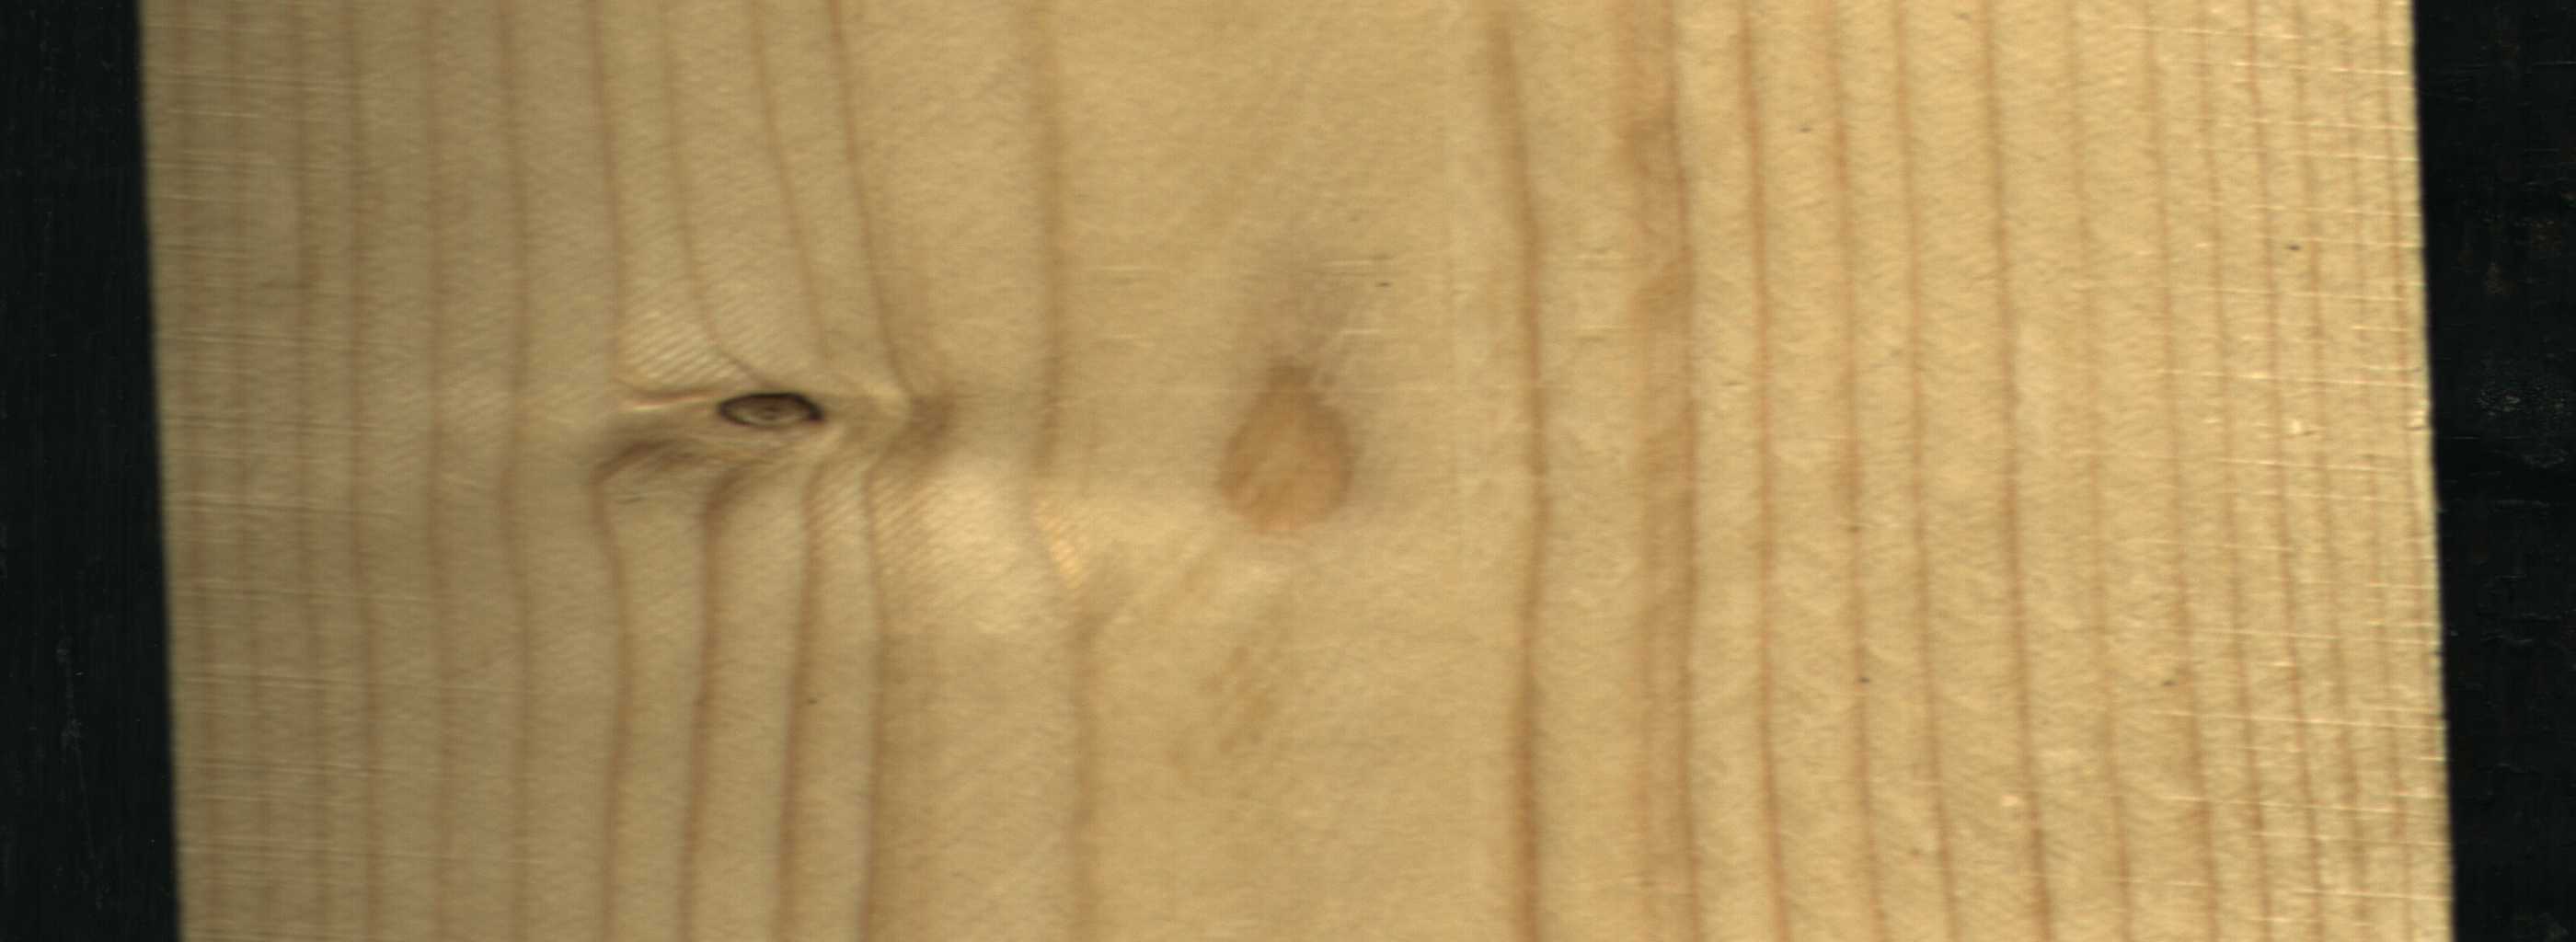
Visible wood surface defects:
Dead_Knot